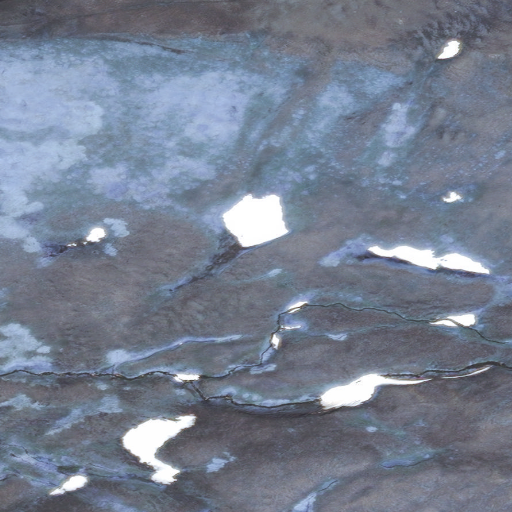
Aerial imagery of ridge(s) in Alaska named Cornfield Ridge containing only unknown